Question: Currently, I have this:
'''
Random random = new
random.Next(1, strings.Items.Count);
strings.Select();
strings.SelectedItem = strings.Items[Convert.ToInt32(random)];
var str = strings.SelectedItem;
if (str == "stuff")
{
//Here
}
'''
It doens't give any errors in the output, but it won't run when I test it. I get an 'InvalidCastException', saying it was unable to cast an object of type 'System.Random' to the type 'System.IConvertible'.

What does this error mean, and how can I fix it?
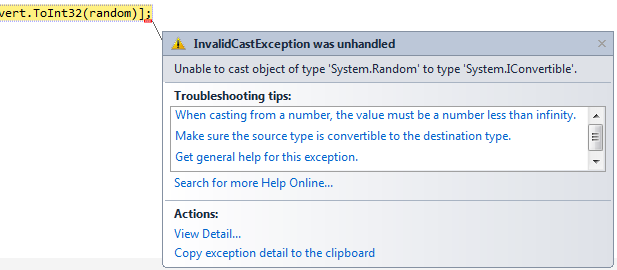
Answer: Your original code shouldn't compile (You missed 'new Random();' on the first line). It should be:
'''
Random random = new Random();
int randomNumber = random.Next(1, strings.Items.Count);
strings.Select();
strings.SelectedItem = strings.Items[randomNumber];
var str = strings.SelectedItem;
if (str == "stuff")
{
//Here
}
'''
You are getting the exception on following line, which tries to convert 'random' object to the int, that you can't do and that is why you are getting the exception.
'''
strings.Items[Convert.ToInt32(random)]
'''
It is wrong to index the 'string.Items' based on the 'random' object. It should be the random number returned by the 'random' object, not the object itself.